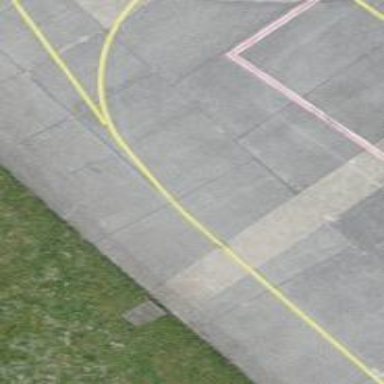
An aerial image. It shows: Image of taxiway at airport.